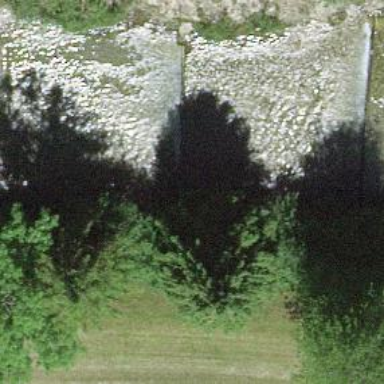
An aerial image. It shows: Weir along the waterway.